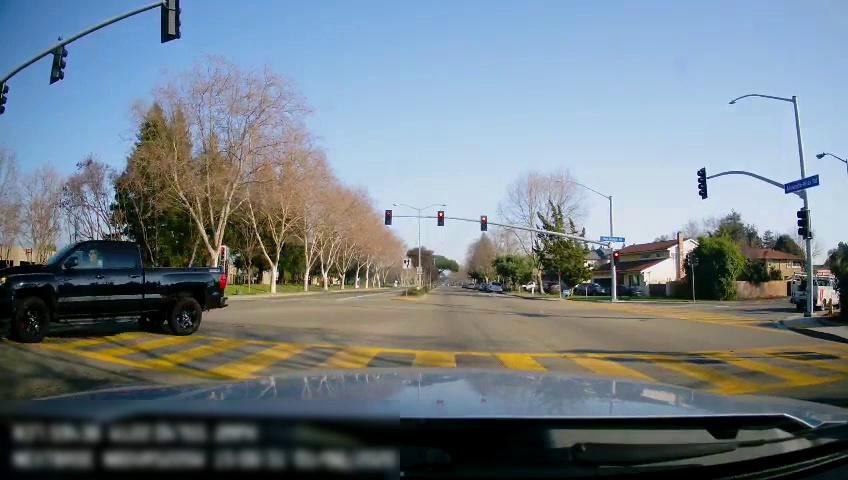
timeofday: Day
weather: Sunny
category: Drivable Space
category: Vehicles | SUV
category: Vehicles | Car
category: Vehicles | Truck
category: Vehicles | Truck
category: Vehicles | SUV
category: Vehicles | SUV
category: Vehicles | Truck
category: Vehicles | SUV
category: Lanes | Opposite Lane
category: Traffic | Lights
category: Traffic | Lights
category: Traffic | Lights
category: Traffic | Lights
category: Traffic | Lights
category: Traffic | Lights
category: Traffic | Lights
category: Traffic | Signs
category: Traffic | Signs
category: Traffic | Lights
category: Traffic | Lights
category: Traffic | Lights
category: Traffic | Signs
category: Traffic | Lights
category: Traffic | Lights